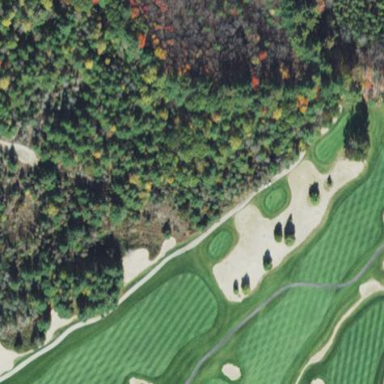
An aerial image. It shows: Sandy area is golf bunker.